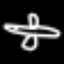
Label: airplane